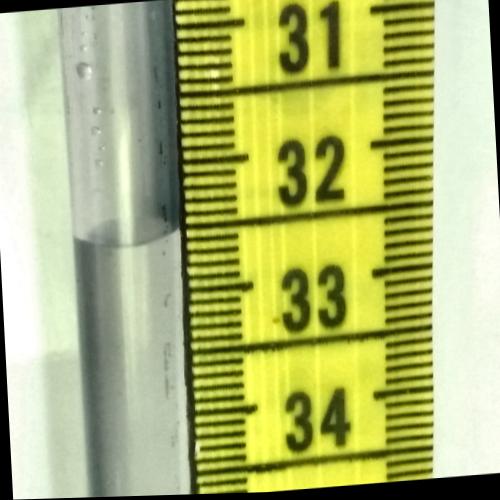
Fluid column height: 32.6 cm